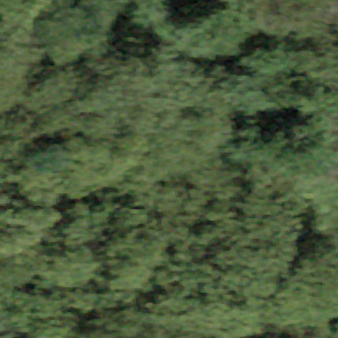
Label: other